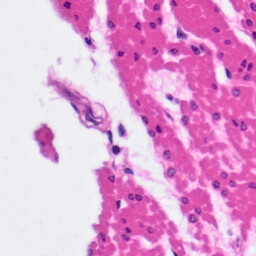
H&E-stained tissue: Pancreatic